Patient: sex M, age 69
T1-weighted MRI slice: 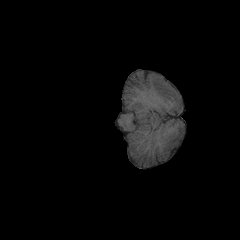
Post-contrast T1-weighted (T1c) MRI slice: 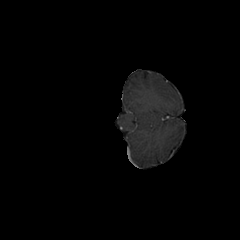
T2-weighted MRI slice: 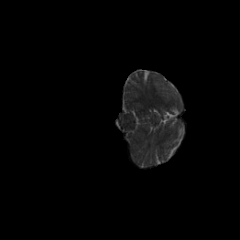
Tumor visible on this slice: no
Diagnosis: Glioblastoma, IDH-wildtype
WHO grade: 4